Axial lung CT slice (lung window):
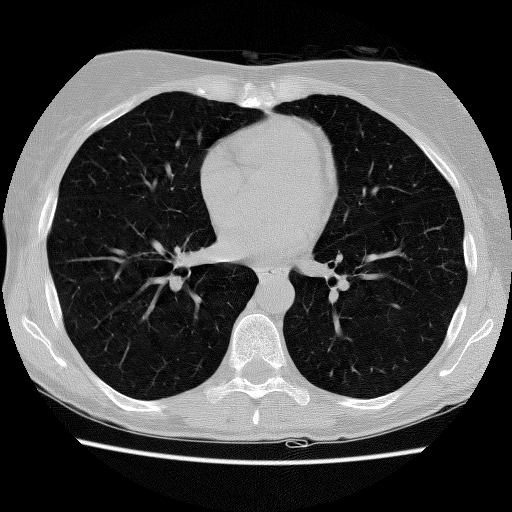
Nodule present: no